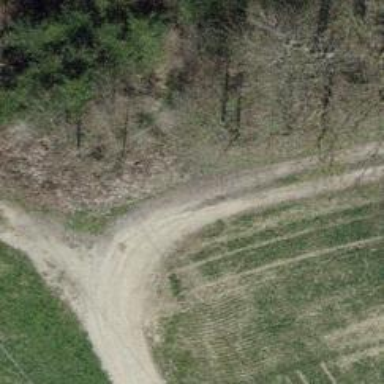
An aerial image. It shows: Track road with grade3 tracktype.